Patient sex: M
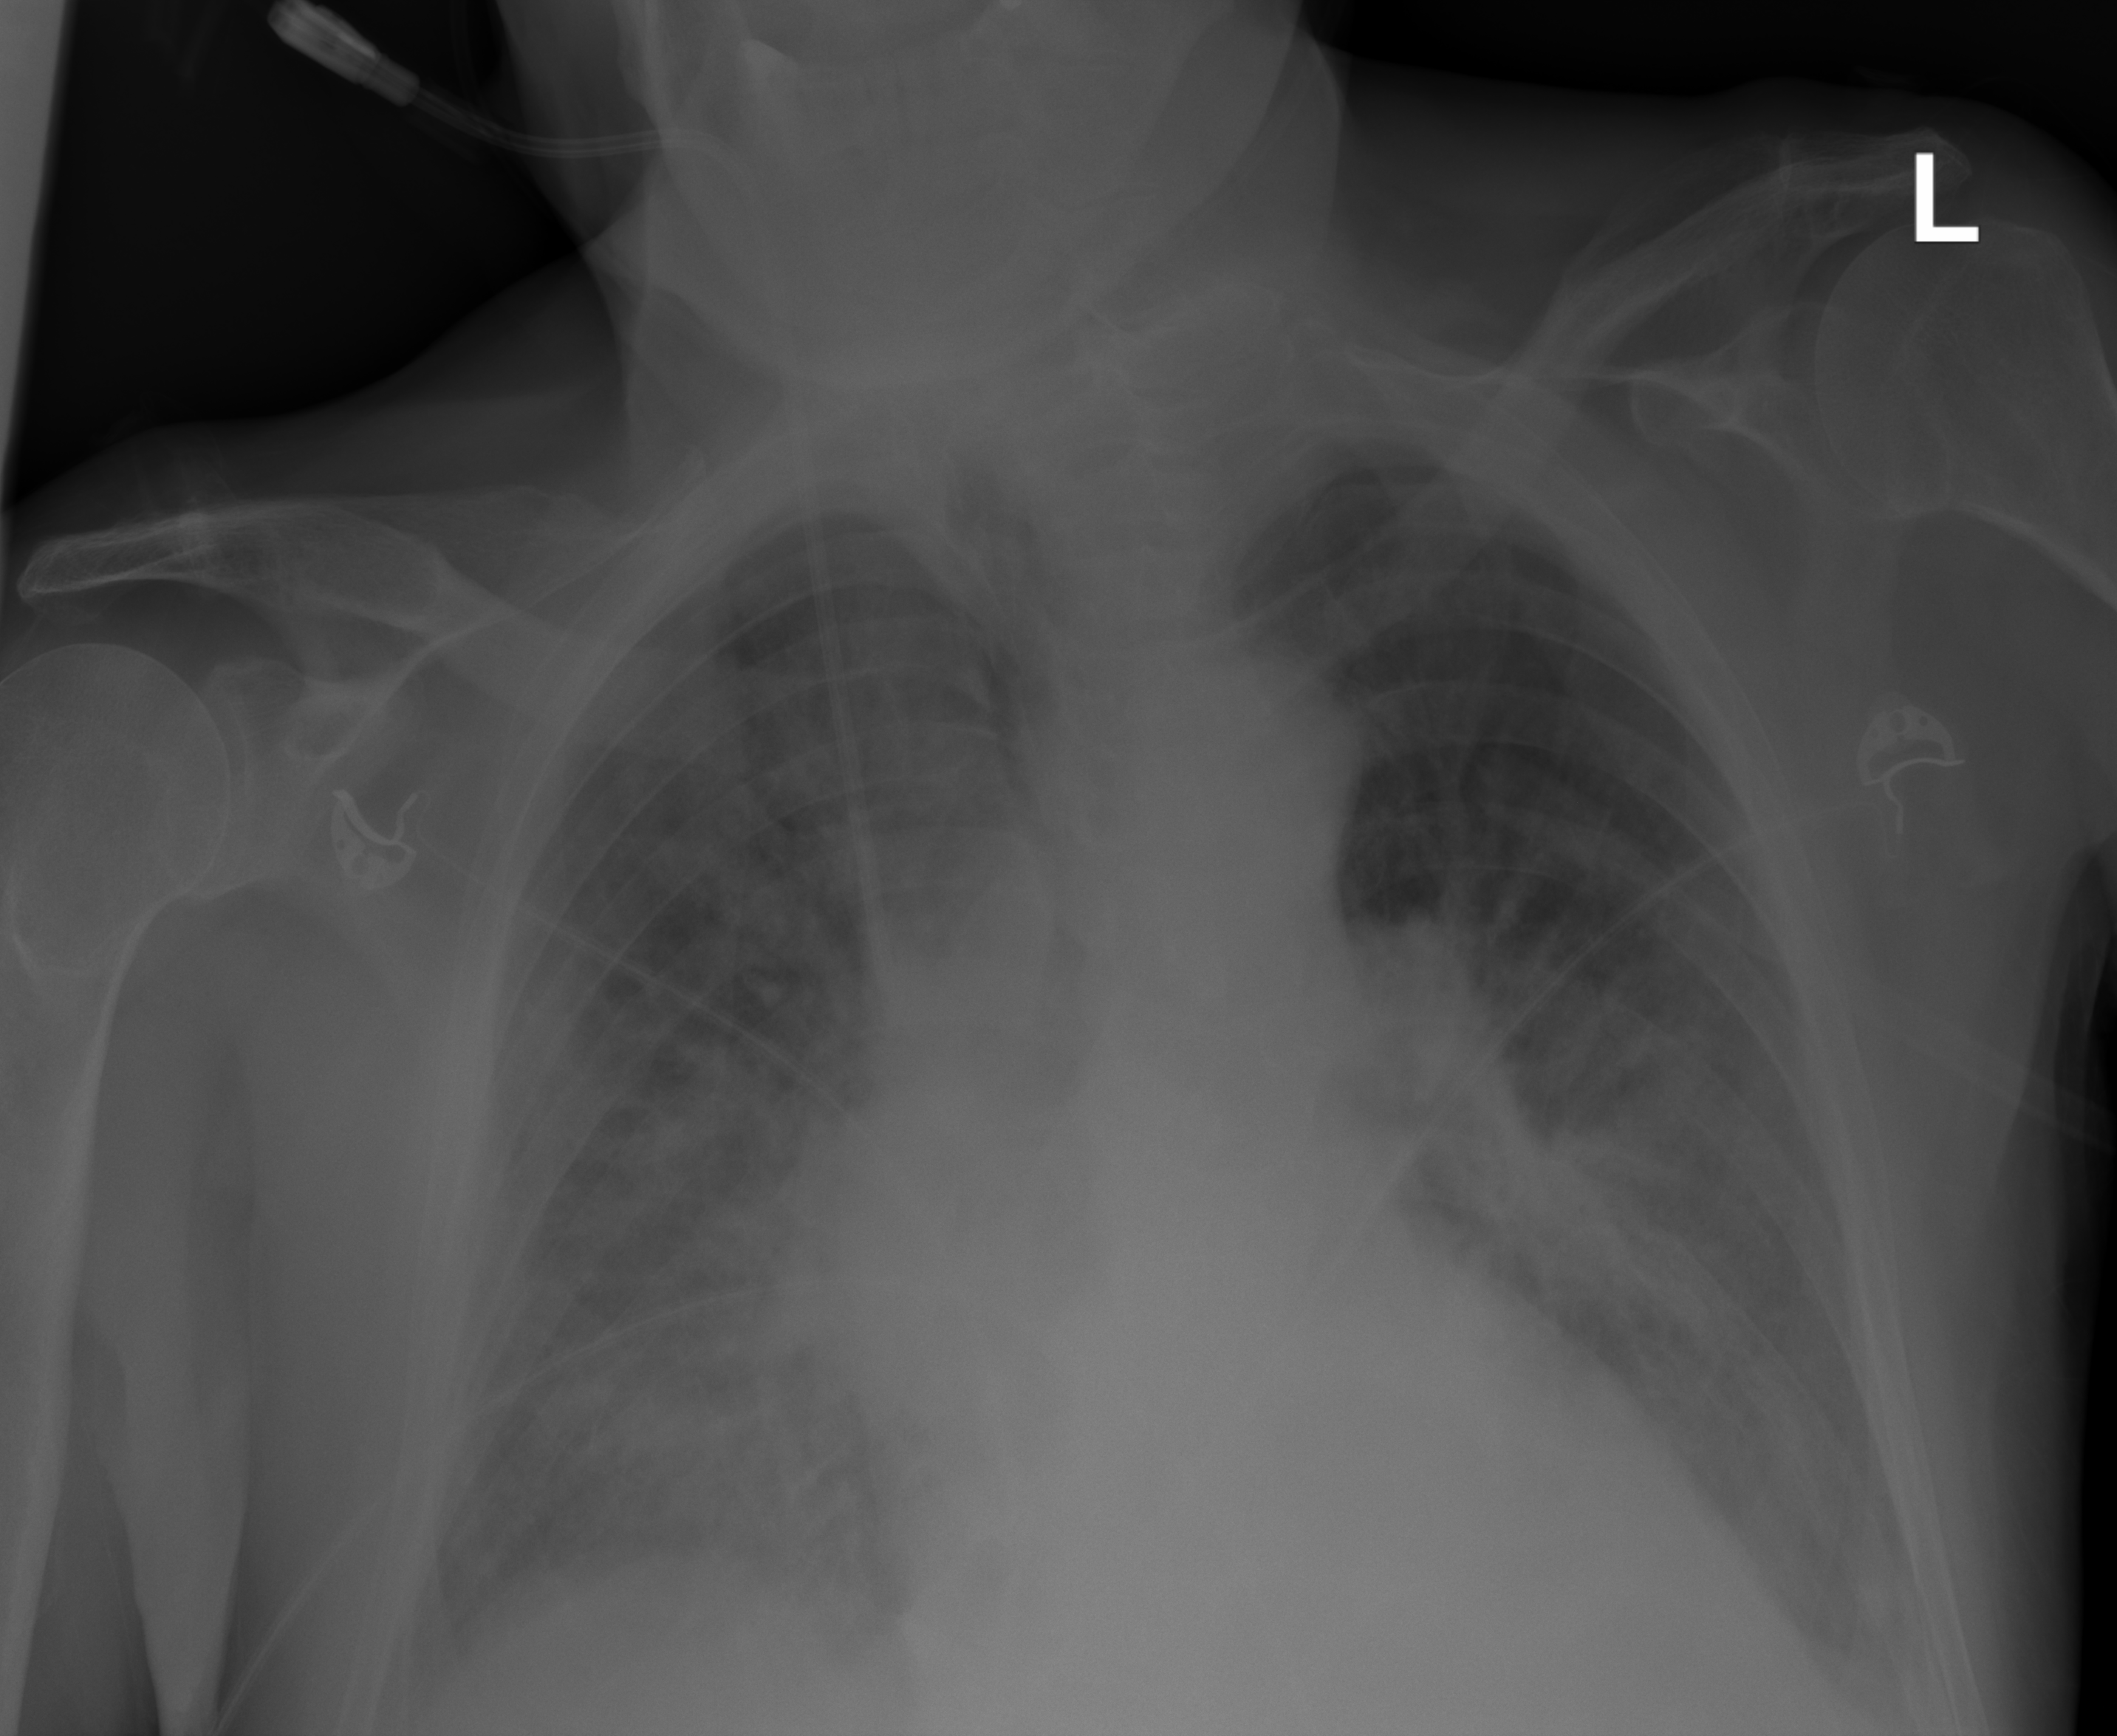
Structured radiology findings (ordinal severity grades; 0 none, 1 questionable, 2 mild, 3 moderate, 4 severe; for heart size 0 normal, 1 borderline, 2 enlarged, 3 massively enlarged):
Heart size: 1
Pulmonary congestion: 2
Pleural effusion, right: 0
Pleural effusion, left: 0
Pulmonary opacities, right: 2
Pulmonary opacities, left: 2
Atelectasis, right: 2
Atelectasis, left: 2